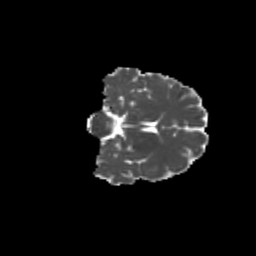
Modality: MD
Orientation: coronal
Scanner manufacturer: siemens
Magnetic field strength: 3 T
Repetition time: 9.2 s
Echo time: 0.084 s